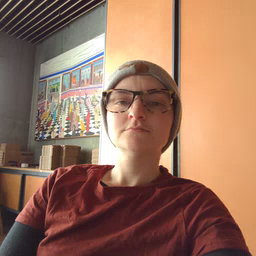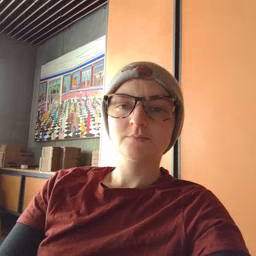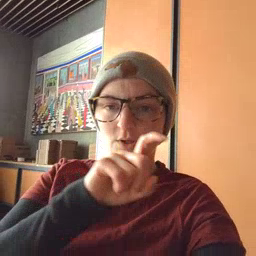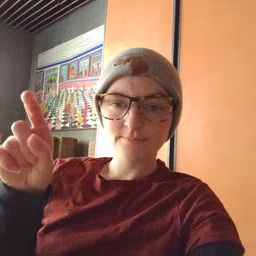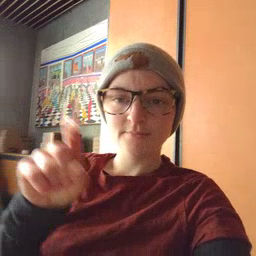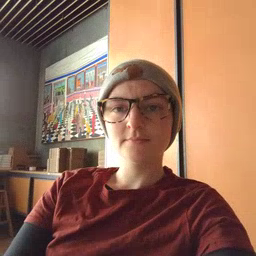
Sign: closet